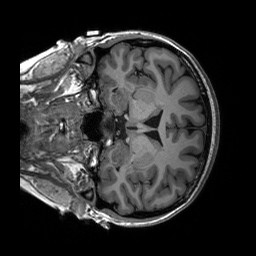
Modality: T1w
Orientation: coronal
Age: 25
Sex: female
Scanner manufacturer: siemens
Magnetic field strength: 3 T
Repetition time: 2.53 s
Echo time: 0.00227 s